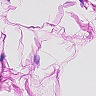
Metastatic tissue present: no